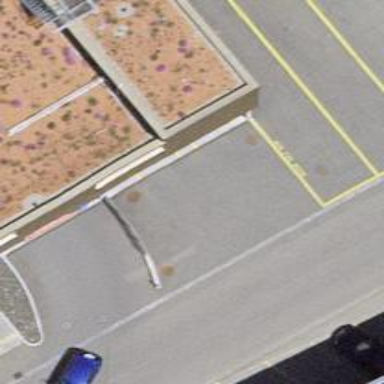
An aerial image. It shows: Parking area.